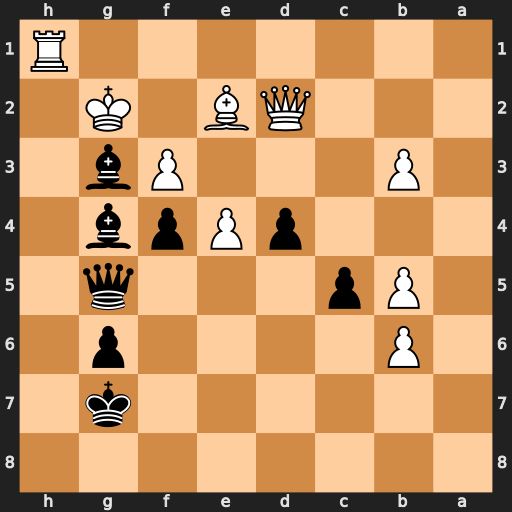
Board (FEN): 8/6k1/1P4p1/1Pp3q1/3pPpb1/1P3Pb1/3QB1K1/7R
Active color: b
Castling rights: -
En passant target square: -
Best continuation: Bh3+ Rxh3 Be1+ Kh2 Bxd2